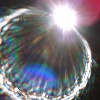
Label: sunburn